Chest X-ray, PA view. Patient: 48 years old, sex F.
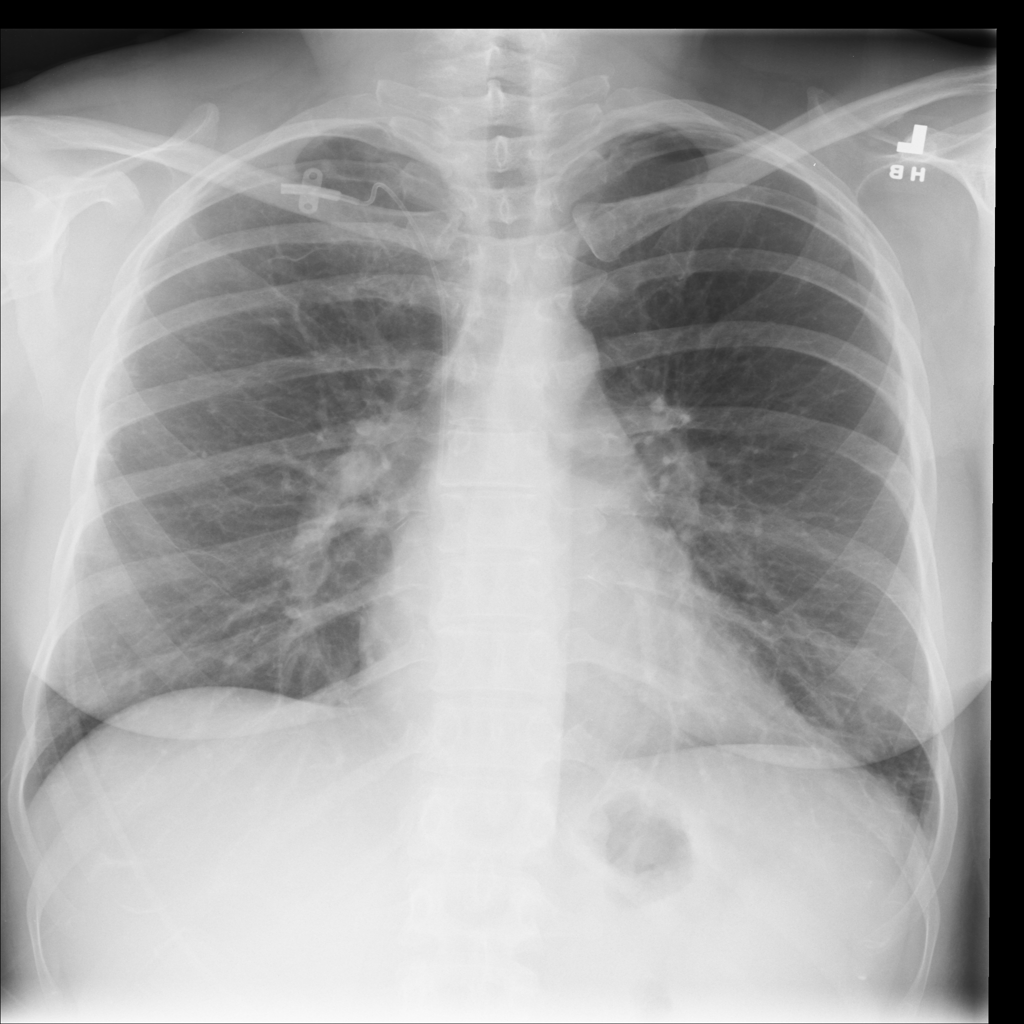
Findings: Edema, Infiltration